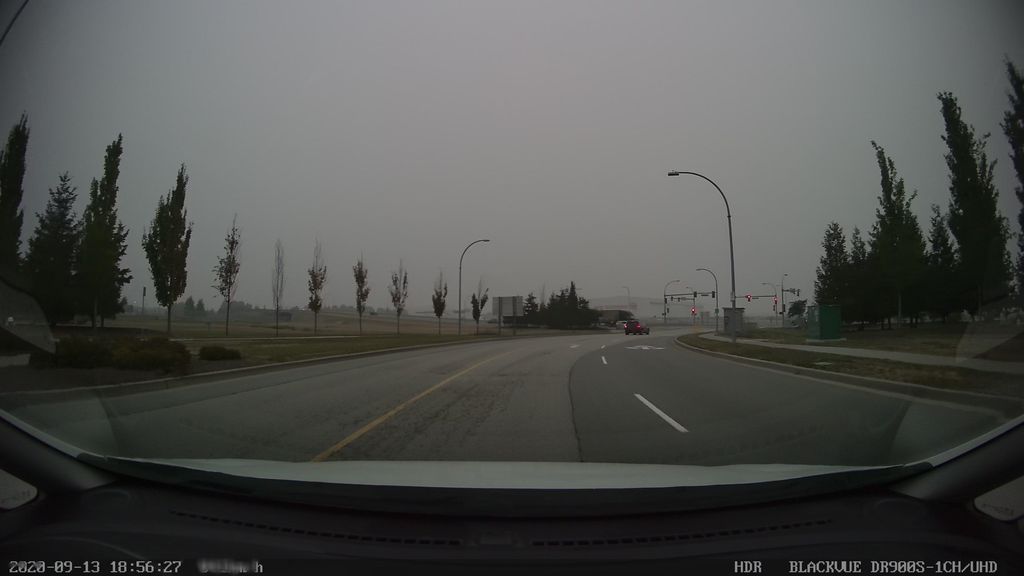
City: vancouver